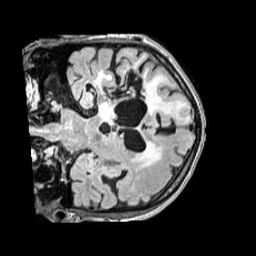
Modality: FLAIR
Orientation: coronal
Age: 58
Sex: male
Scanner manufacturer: siemens
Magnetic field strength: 3 T
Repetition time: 5 s
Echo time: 0.387 s